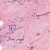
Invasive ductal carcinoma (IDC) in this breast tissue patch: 1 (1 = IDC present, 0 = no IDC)